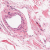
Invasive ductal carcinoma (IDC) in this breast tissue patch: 0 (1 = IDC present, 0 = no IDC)